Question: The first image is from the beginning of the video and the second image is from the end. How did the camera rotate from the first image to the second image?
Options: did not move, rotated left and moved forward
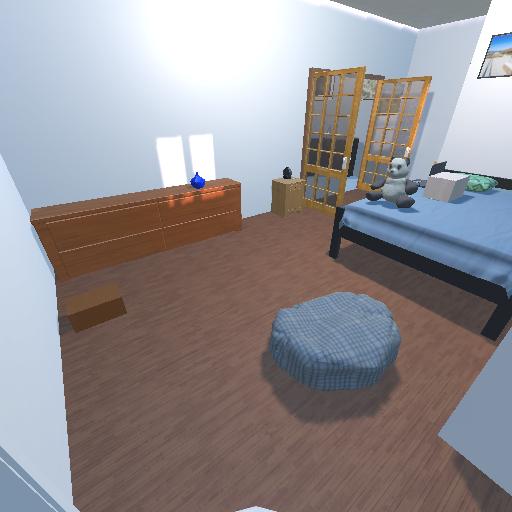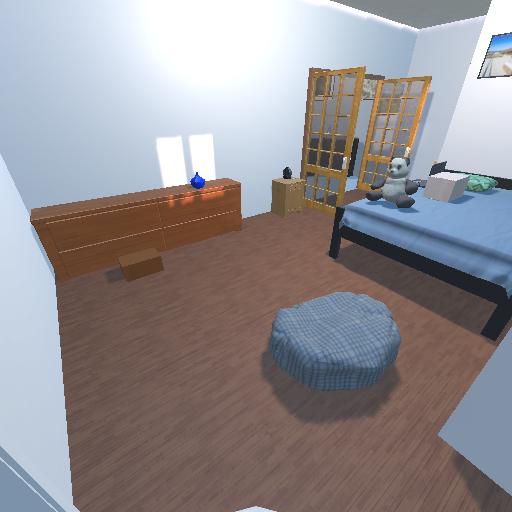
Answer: did not move